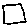
Label: square